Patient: sex F, age 63
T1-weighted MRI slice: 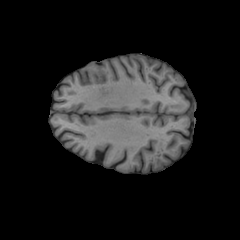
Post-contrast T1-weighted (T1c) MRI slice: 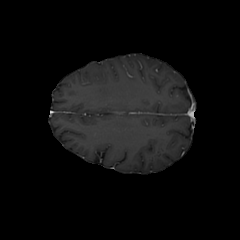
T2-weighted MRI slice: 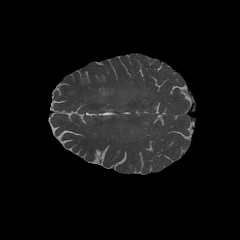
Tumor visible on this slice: yes
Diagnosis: Glioblastoma, IDH-wildtype
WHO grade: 4